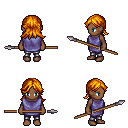
a pixel art fantasy rpg character, female body template, human, dark skin, chain tabard jacket, metal pants, dark blonde loose hair, spear, four views (front, back, left, right), 2x2 character sprite sheet, small pixel art, hard edges, no anti-aliasing